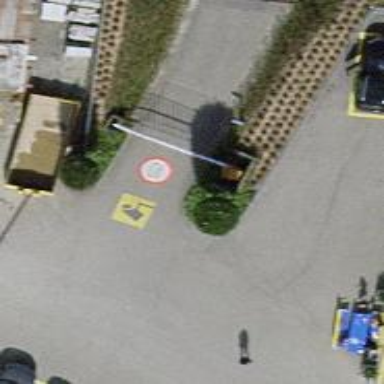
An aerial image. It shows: Gate.